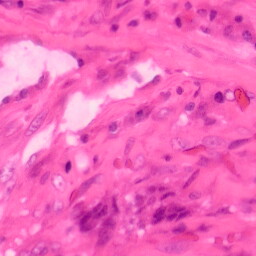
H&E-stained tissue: Colon